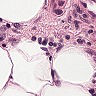
Metastatic tissue present: no